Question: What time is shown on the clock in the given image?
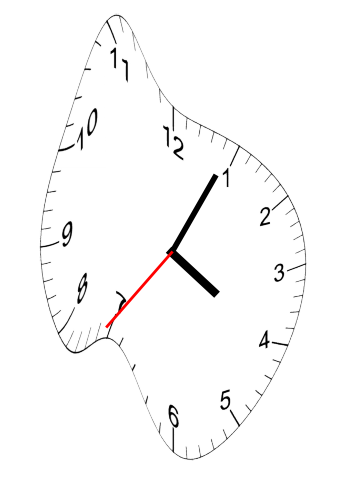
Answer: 04:04:36